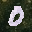
Label: 0